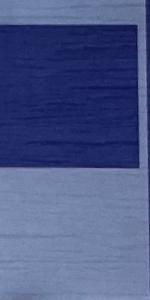
Label: Empty